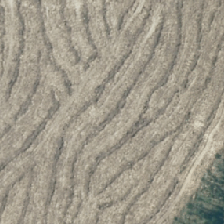
Land cover: harvested_forest